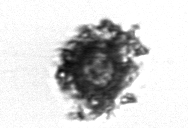
Label: Thalassiosira_TAG_external_detritus